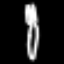
Label: fork